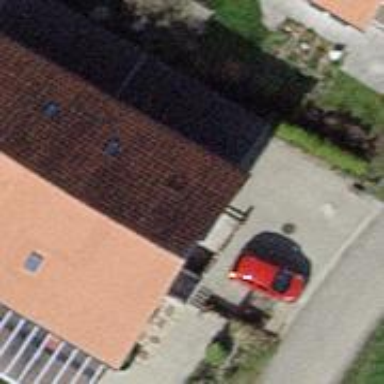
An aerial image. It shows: Gabled house with tile roof.